Field crop: tomato
Growth stage: 1
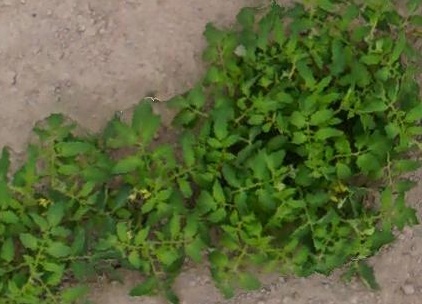
Species: tomato